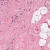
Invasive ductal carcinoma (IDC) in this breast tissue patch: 0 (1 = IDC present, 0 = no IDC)